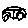
Label: car